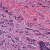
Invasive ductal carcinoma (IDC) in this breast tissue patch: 1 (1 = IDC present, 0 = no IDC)